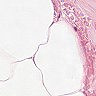
Metastatic tissue present: no